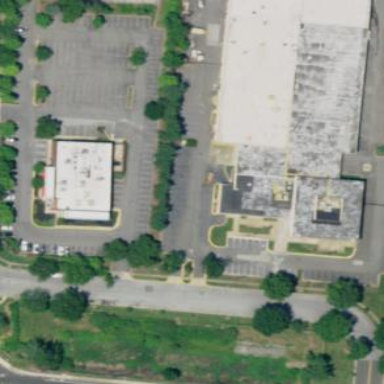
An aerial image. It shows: Building housing car shop.